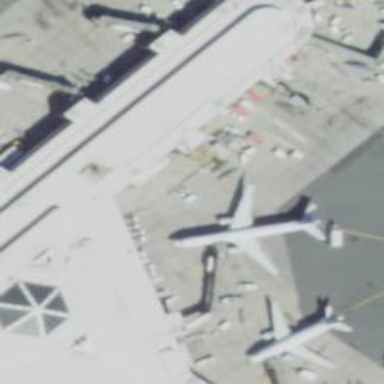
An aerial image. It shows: Airport gate.